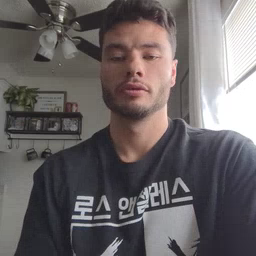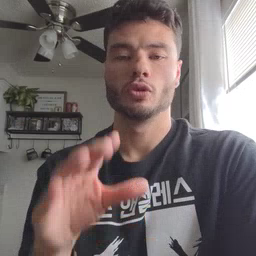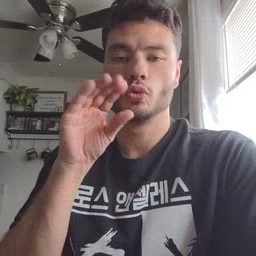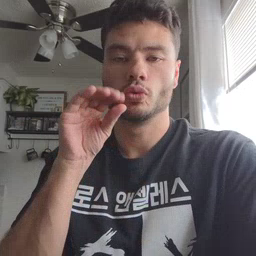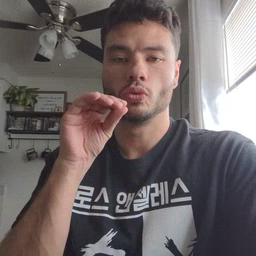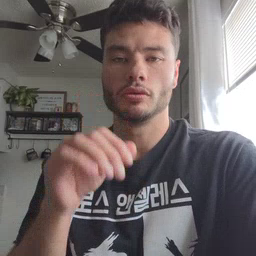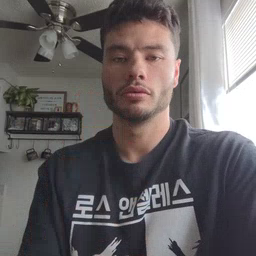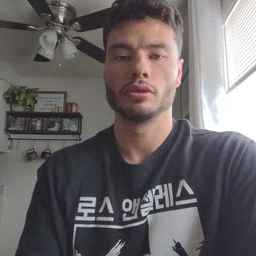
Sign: goose